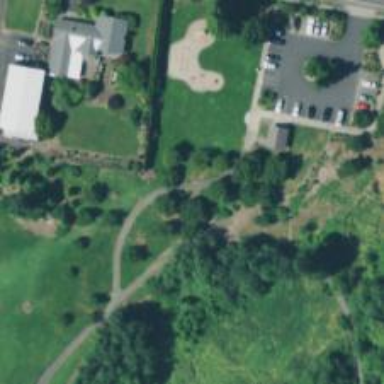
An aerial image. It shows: Disc golf tee area.